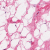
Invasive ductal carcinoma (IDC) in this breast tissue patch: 0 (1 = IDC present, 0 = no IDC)